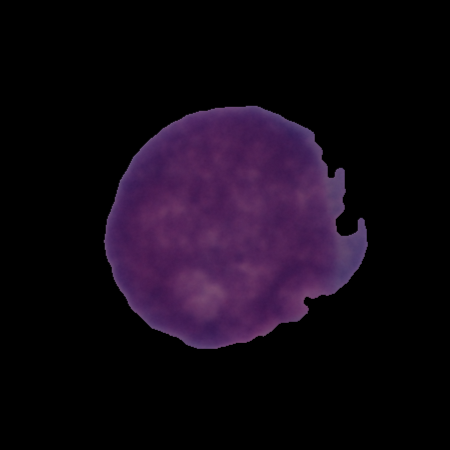
Label: cancer